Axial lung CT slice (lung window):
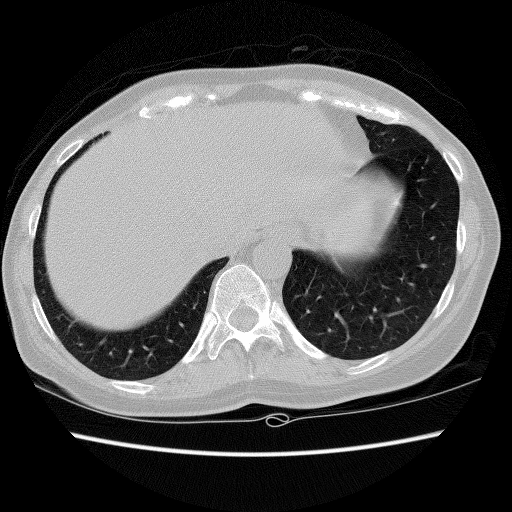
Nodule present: no